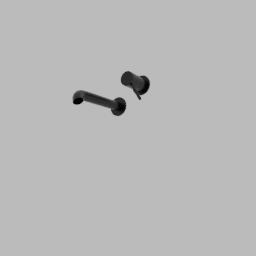
Label: appliances